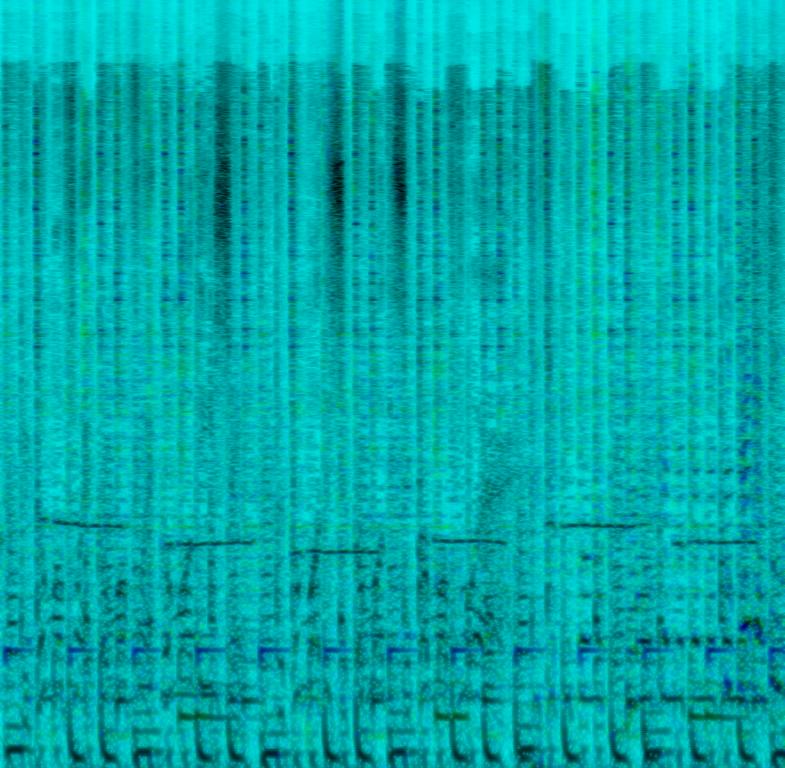
This song is a Latin duet. The tempo is fast with an ensemble of Latin instruments like Spanish guitar accompaniment, bright drums, congas and bongos rhythm, trombone and trumpets playing an animated melody and a whistle like wind instrument. The song is vibrant, energetic,engaging, upbeat and youthful. This song is Latin pop.